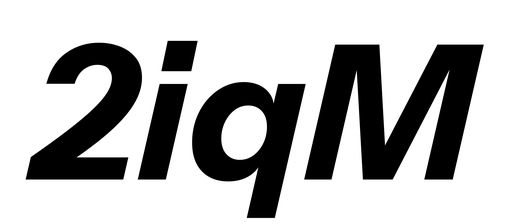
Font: InstrumentSans-Italic_Bold_Italic